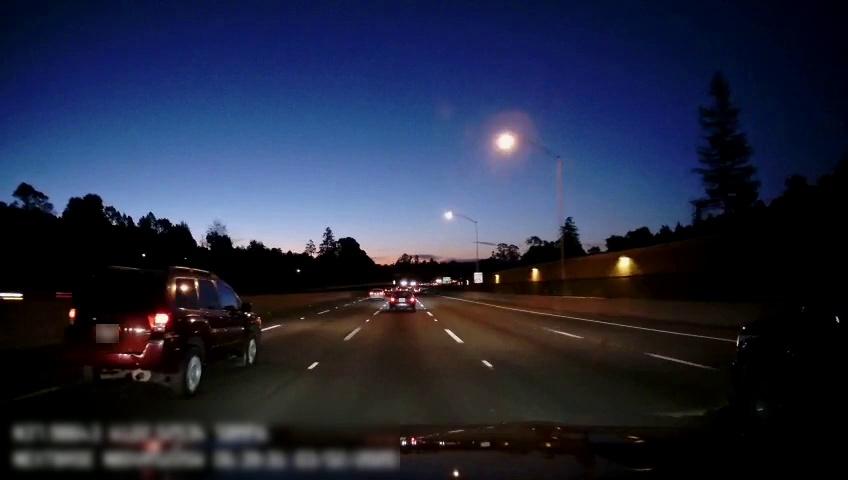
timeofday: Night
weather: Other
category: Drivable Space
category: Vehicles | Car
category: Vehicles | Car
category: Vehicles | SUV
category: Vehicles | SUV
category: Vehicles | SUV
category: Lanes | Alternate Lane
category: Lanes | Alternate Lane
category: Lanes | Current Lane
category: Lanes | Current Lane
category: Lanes | Alternate Lane
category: Lanes | Alternate Lane
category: Traffic | Signs